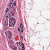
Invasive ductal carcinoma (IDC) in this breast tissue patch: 0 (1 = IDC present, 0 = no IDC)